Field crop: tomato
Growth stage: 1
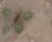
Species: solanum